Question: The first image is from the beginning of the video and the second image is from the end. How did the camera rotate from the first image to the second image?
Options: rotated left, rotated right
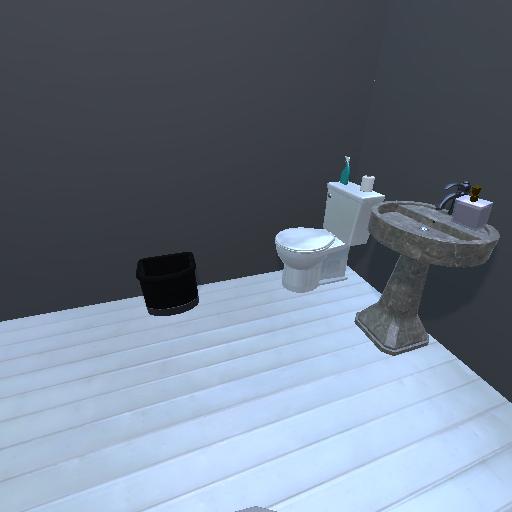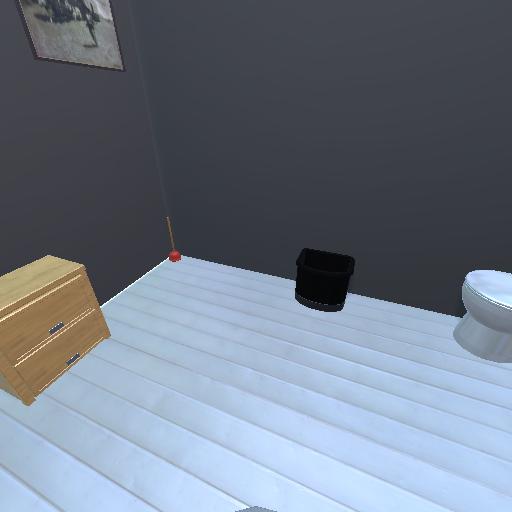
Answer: rotated left